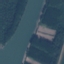
Land use / land cover: River